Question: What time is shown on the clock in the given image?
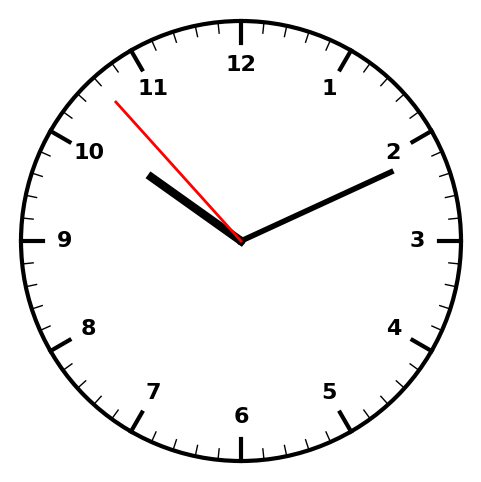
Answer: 10:10:53